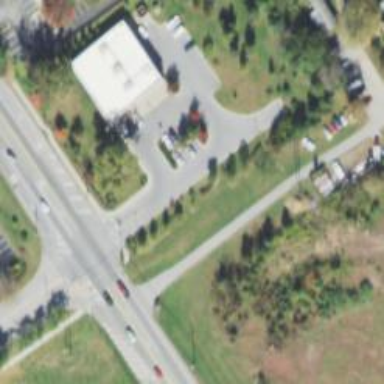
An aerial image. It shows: Service road with asphalt surface and sidewalk on the left.